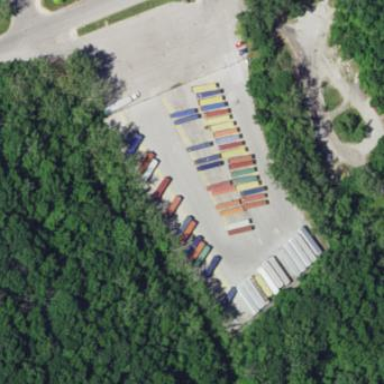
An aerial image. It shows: Parking area designated for trucks and trailers.